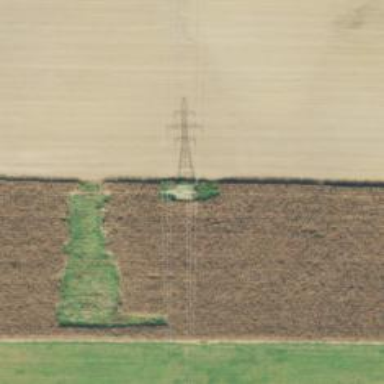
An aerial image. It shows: Lattice structure tower used for power distribution.